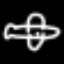
Label: airplane